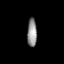
Tissue: lung
Cell type: Fibroblasts
Senescence score: 0.6057
Nuclear area (px): 272
Mean DAPI intensity: 142.537